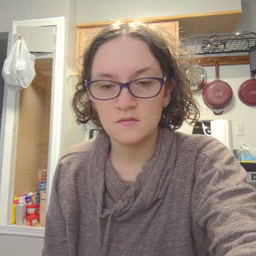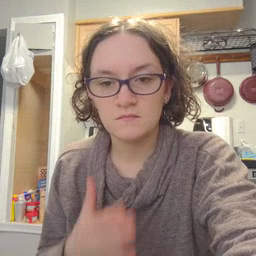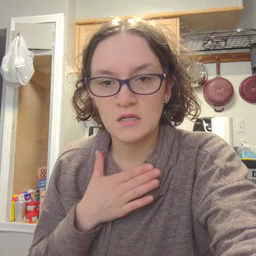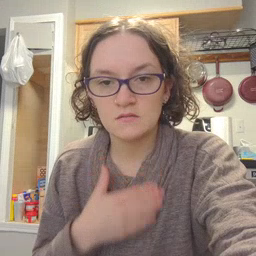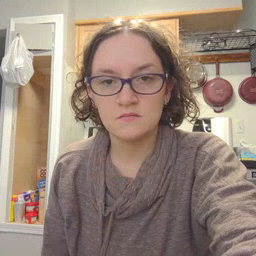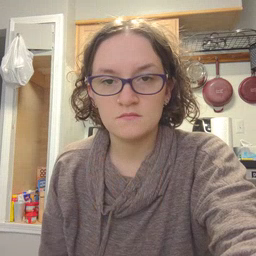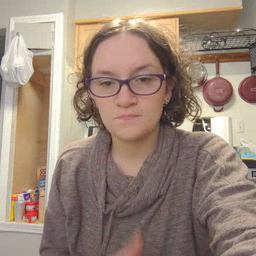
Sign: minemy